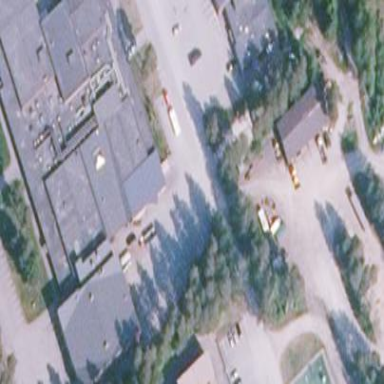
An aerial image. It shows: School building.